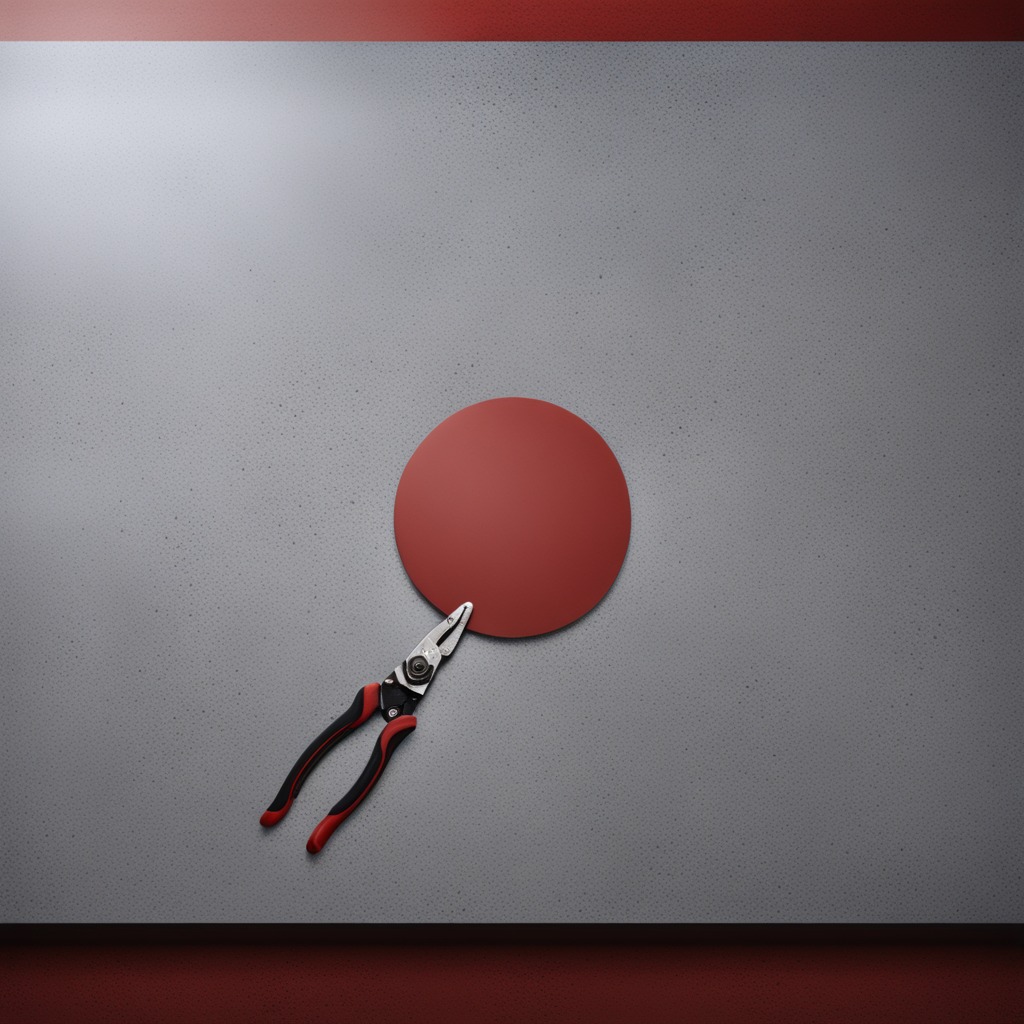
A plier lies on a clean granite tabletop covered with a red rubber mat inside a workshop under bright overhead lighting crisp shadows high clarity worn but beneath the mat